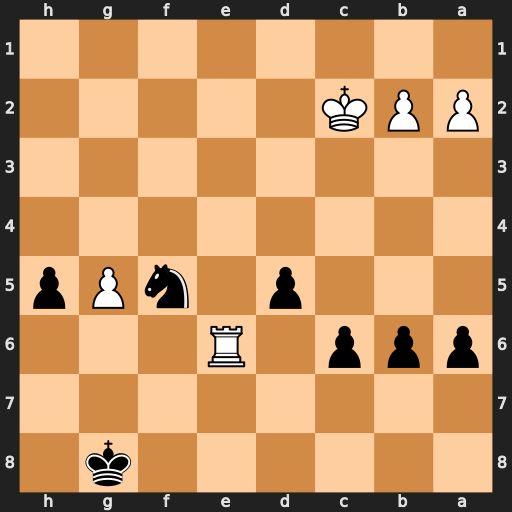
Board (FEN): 6k1/8/ppp1R3/3p1nPp/8/8/PPK5/8
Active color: b
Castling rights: -
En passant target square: -
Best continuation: Nd4+ Kc1 Nxe6